Interaction volume radius: 5 \u00c5
Interaction volume height: 15 \u00c5
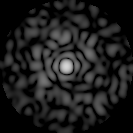
Disorder parameter: 0.859